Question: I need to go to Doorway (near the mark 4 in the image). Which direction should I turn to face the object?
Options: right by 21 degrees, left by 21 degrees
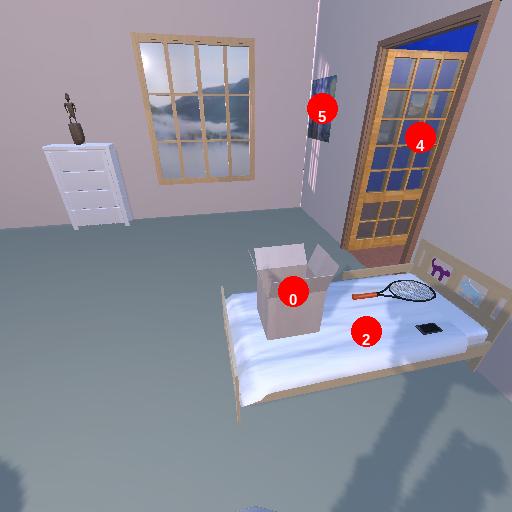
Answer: right by 21 degrees